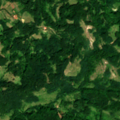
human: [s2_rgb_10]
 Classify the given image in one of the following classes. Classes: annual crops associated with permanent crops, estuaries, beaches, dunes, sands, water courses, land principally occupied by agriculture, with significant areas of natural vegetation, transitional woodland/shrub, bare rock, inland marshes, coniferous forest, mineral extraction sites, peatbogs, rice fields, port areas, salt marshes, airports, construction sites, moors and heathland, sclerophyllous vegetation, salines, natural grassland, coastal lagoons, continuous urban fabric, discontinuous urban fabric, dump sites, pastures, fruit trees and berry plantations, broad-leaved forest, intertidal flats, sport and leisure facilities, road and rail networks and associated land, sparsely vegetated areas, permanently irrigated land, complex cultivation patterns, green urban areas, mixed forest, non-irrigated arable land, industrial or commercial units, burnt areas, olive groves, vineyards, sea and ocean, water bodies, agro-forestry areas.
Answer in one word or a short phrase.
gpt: land principally occupied by agriculture, with significant areas of natural vegetation, broad-leaved forest, transitional woodland/shrub